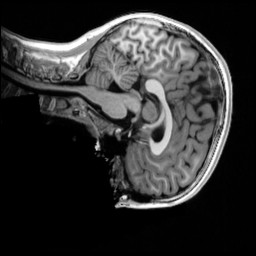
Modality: T1w
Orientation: sagittal
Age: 10
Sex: female
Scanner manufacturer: siemens
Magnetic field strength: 3 T
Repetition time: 4 s
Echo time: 0.00289 s